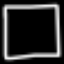
Label: square